Field crop: maize
Growth stage: 1
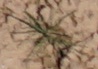
Species: lolium